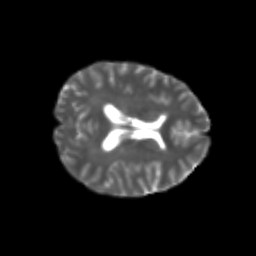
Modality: T2w
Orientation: axial
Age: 24
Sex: female
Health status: healthy
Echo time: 0.074 s